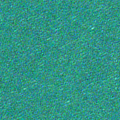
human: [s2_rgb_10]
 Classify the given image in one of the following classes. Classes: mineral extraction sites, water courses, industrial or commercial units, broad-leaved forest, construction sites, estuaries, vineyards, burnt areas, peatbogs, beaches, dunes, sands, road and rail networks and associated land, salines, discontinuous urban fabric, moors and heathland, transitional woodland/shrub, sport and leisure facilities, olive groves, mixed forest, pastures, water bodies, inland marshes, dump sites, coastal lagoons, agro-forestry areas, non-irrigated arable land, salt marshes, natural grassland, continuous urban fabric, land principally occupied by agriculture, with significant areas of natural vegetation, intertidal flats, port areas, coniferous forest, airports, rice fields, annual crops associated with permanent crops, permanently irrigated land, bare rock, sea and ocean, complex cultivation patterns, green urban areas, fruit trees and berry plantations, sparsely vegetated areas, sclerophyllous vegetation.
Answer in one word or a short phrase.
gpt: sea and ocean